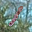
Label: 1